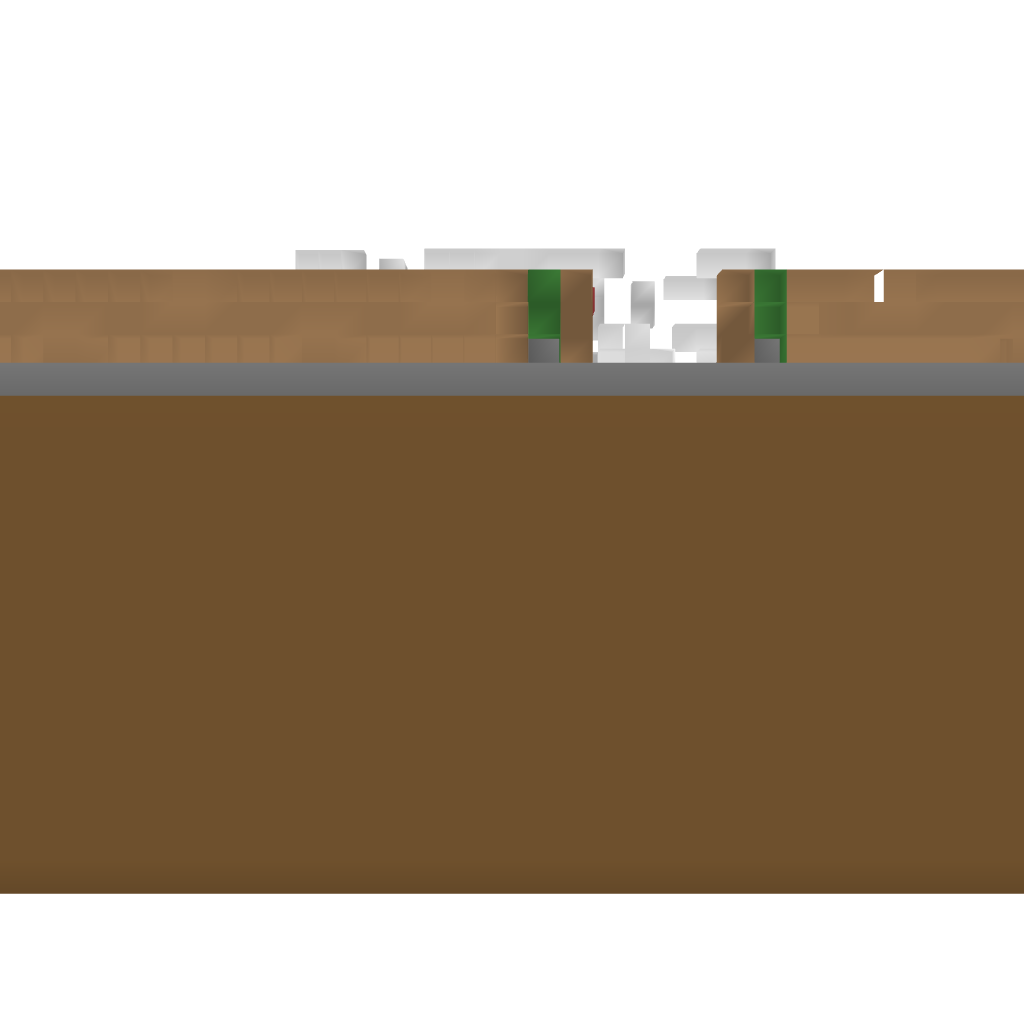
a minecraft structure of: Modern House - cmacey bad low quality